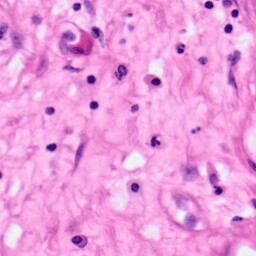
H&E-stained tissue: Pancreatic